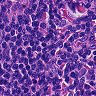
Metastatic tissue present: no